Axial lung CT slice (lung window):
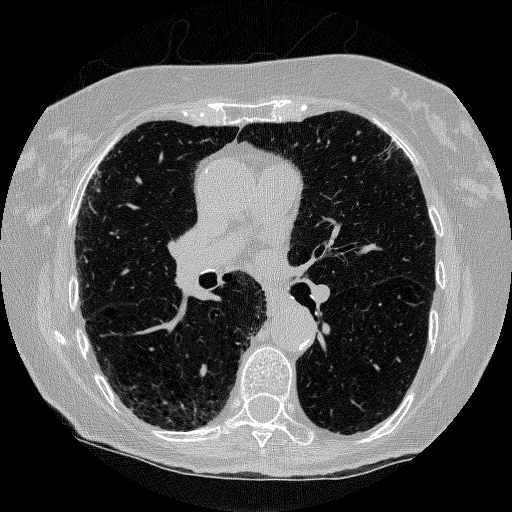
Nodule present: no